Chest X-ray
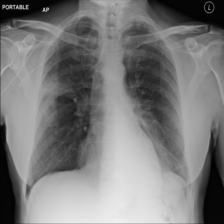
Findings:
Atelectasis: positive
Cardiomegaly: negative
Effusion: negative
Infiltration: negative
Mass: positive
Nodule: negative
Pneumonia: negative
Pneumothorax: negative
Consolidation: negative
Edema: negative
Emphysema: negative
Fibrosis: negative
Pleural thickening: negative
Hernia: negative